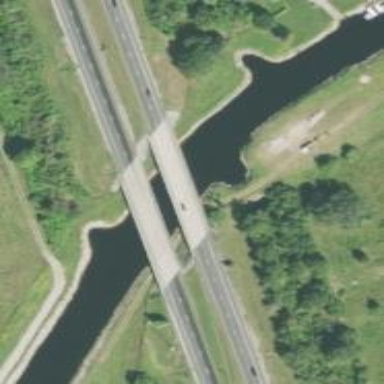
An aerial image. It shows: Bridge over motorway.